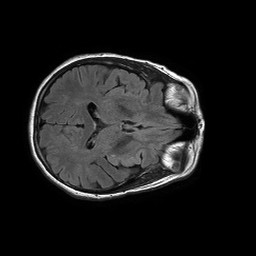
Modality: FLAIR
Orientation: axial
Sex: female
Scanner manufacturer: philips
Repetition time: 11 s
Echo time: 0.125 s